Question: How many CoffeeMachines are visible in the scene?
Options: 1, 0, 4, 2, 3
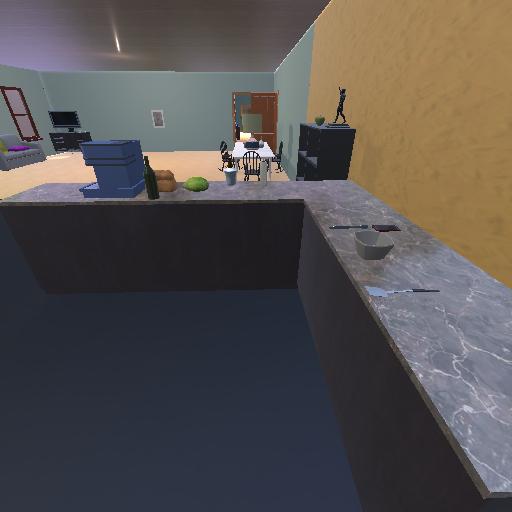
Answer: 1